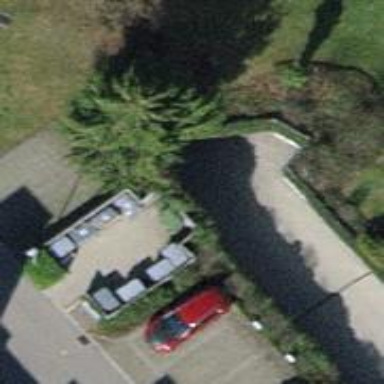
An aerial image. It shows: Parking entrance.